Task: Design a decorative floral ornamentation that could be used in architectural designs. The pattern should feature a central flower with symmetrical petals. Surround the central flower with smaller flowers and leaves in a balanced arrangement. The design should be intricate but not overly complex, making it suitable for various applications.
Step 998:
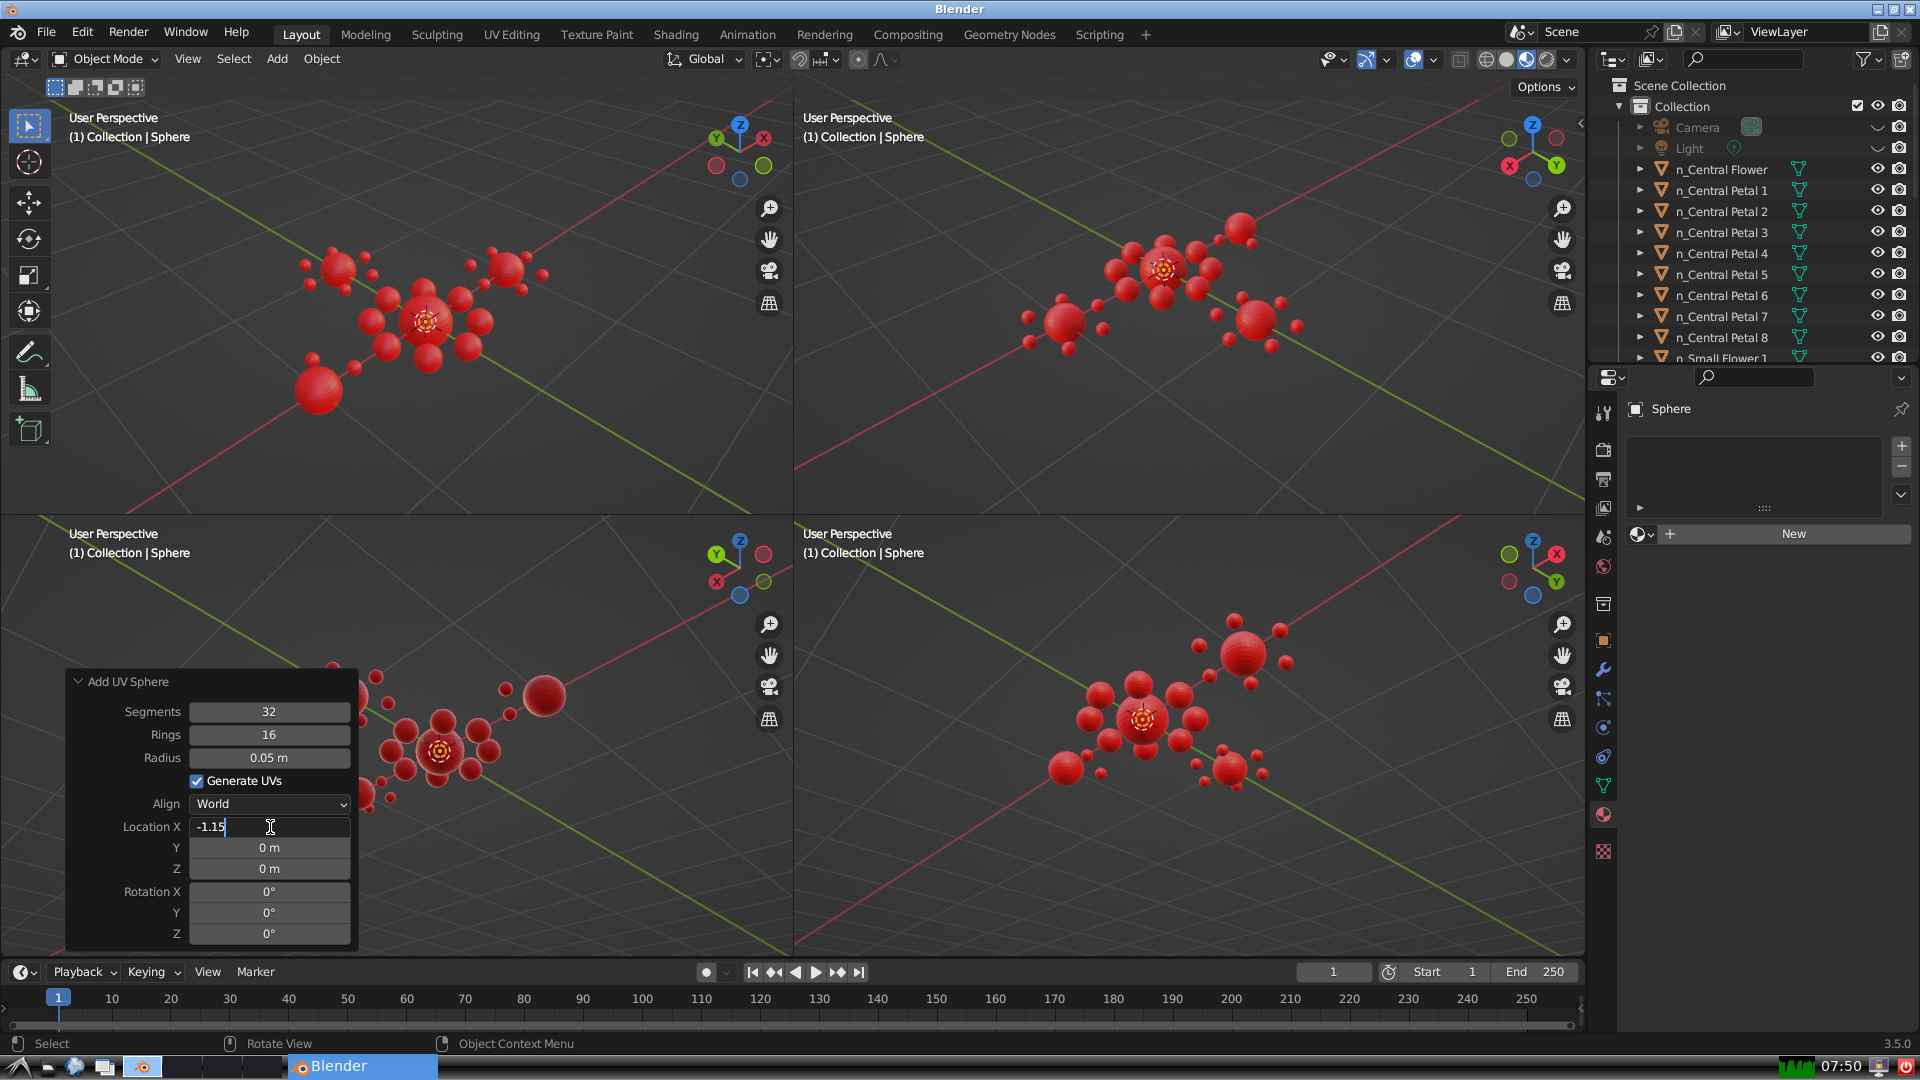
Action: {"key_press": ['Return']}